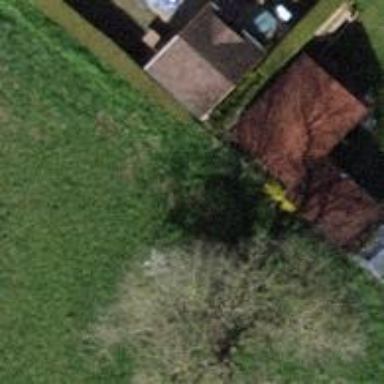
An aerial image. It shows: Hedge acting as barrier.